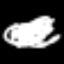
Label: octagon